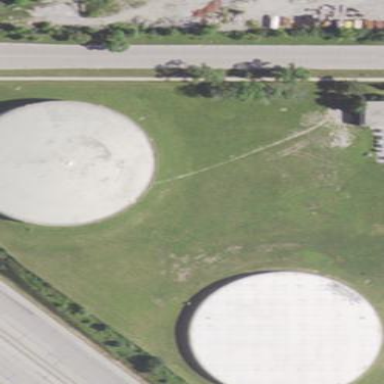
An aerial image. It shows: Man-made water works facility.